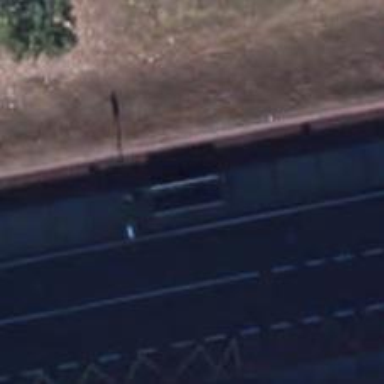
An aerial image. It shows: Bus stop with platform for public transport.